Question: I want to make only specified letter bold on my ASPxGridView. For example: only "Re" letters will be bold and the others are normal on the whole grid view cells.

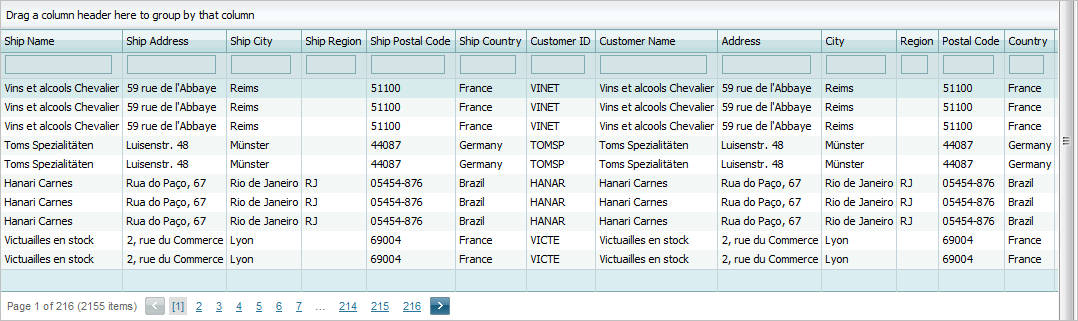
Answer: You can accomplish this task by handling the <URL> event.
I have found a solution in the DX knowledge base:
<URL>
<URL>